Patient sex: F
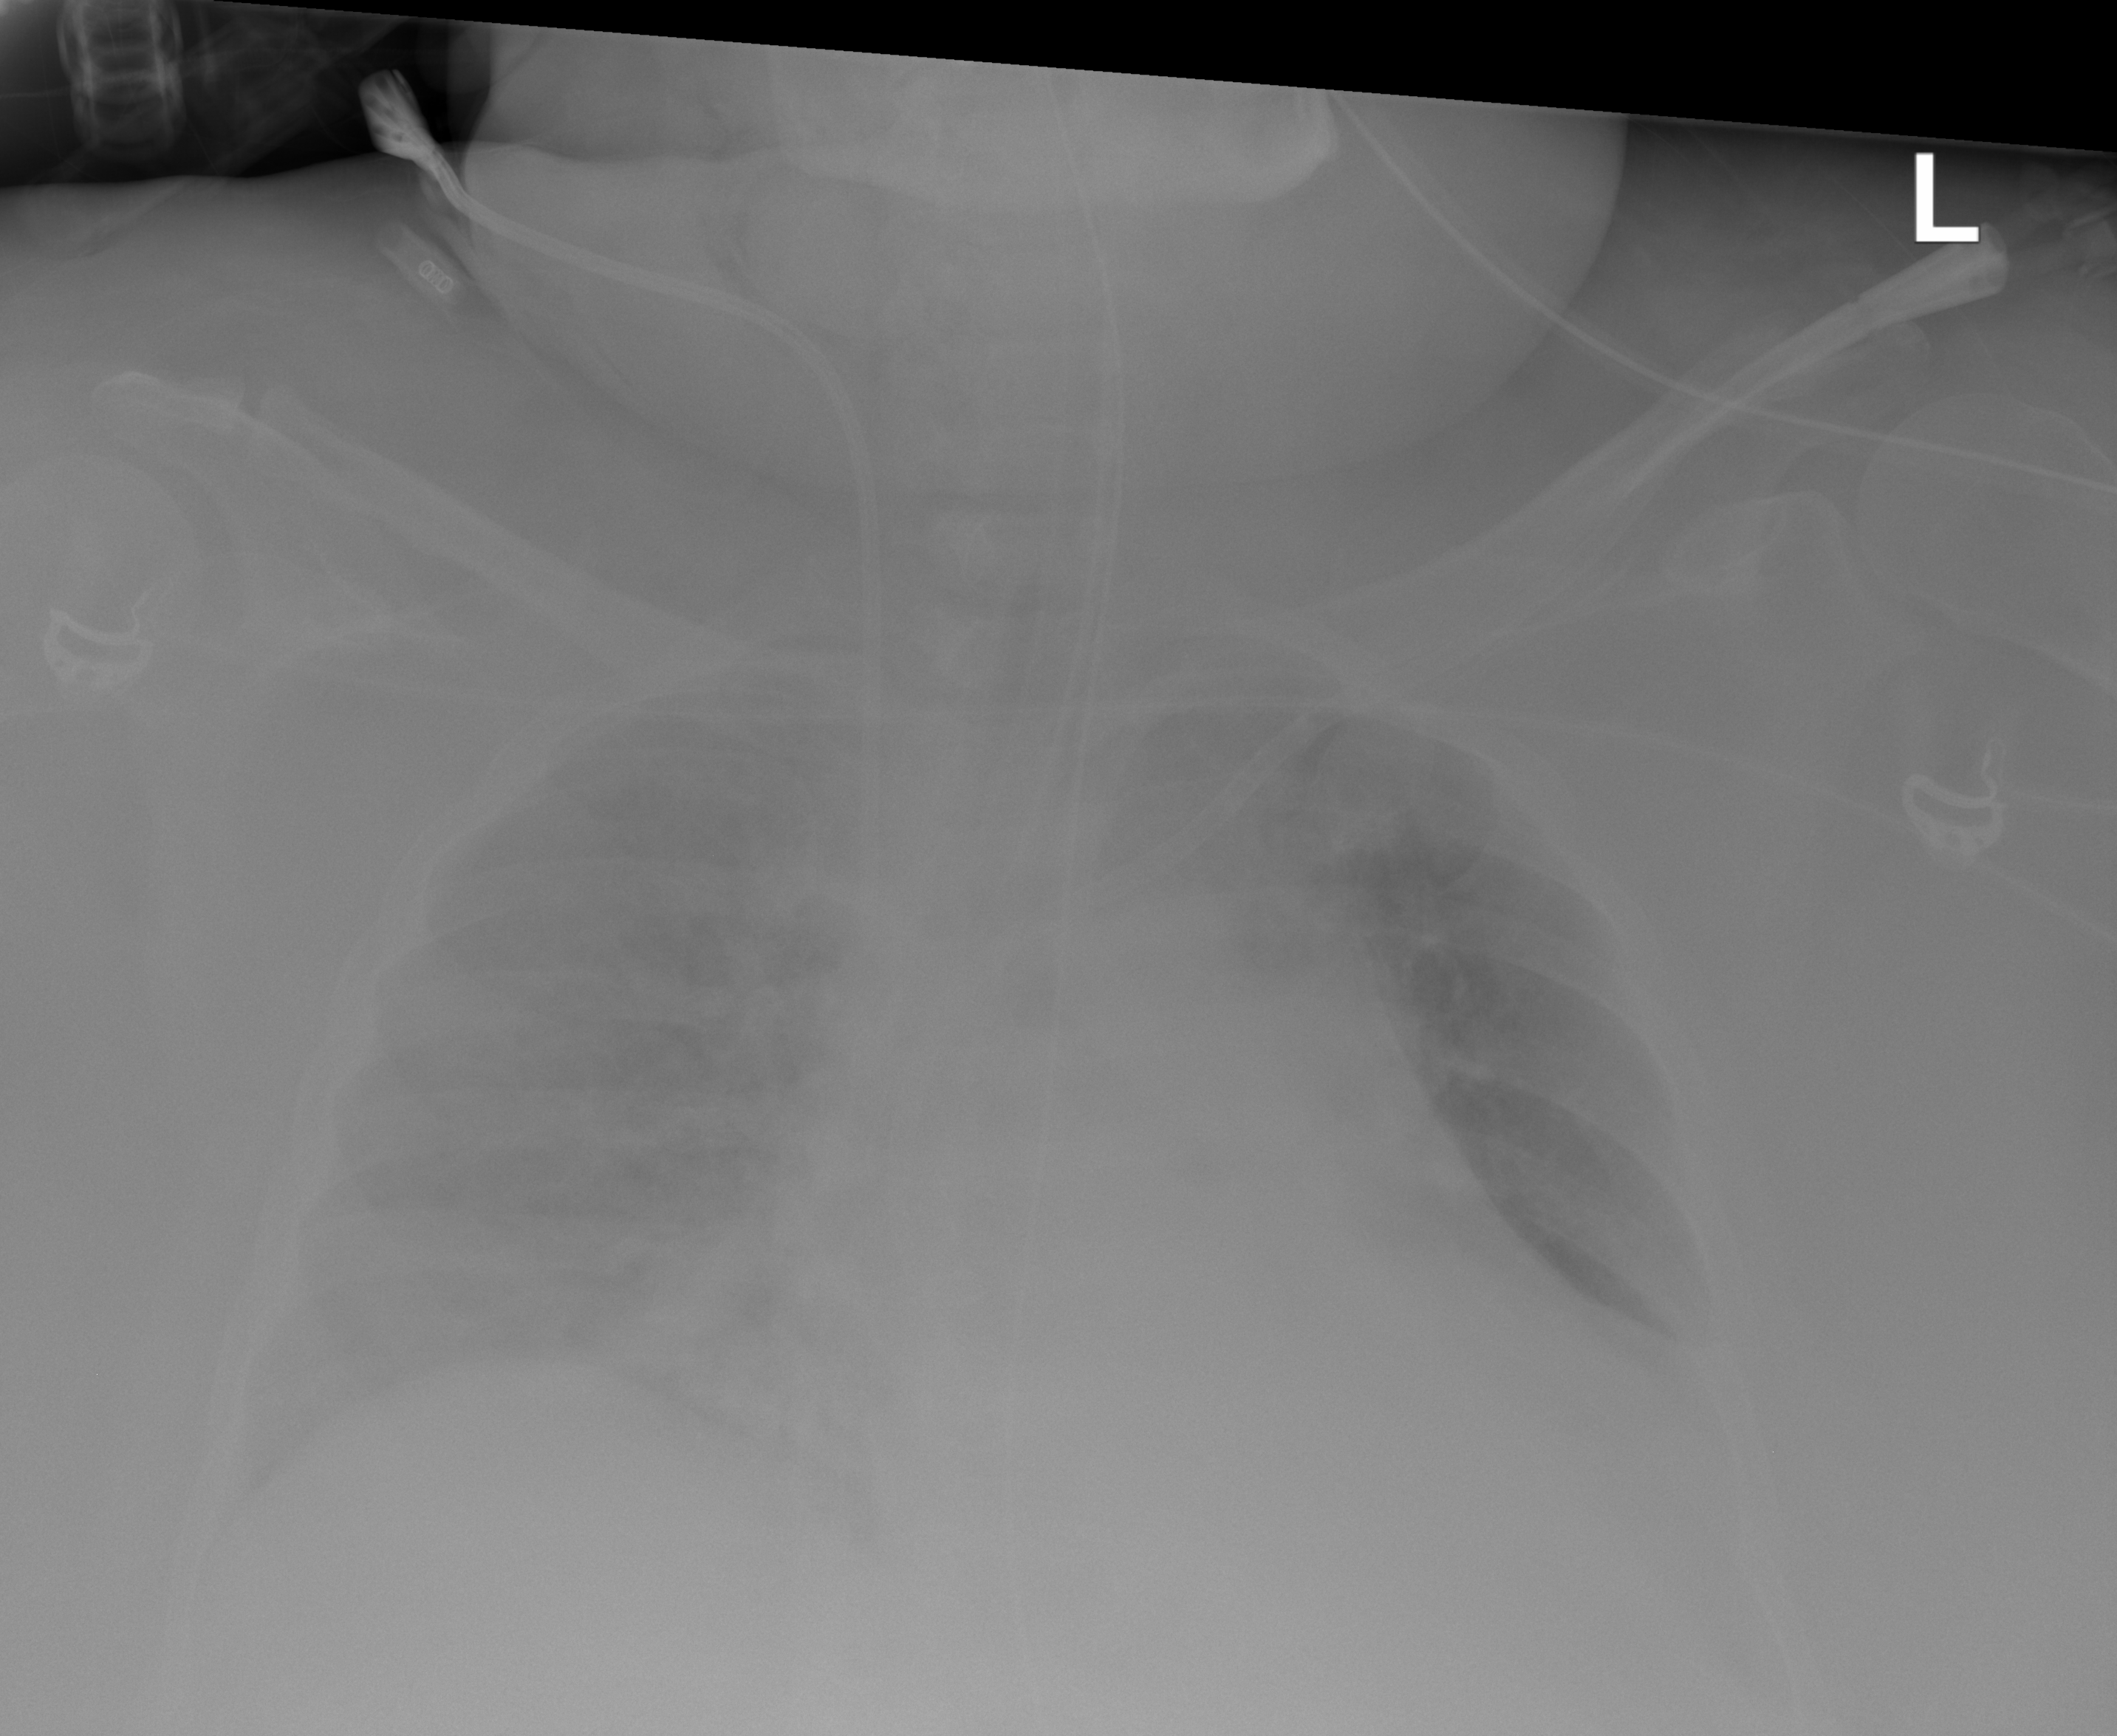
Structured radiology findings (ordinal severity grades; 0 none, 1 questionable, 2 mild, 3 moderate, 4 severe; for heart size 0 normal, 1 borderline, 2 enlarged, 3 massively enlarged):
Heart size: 2
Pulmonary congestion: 2
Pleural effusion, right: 2
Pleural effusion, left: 0
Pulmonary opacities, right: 3
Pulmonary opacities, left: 0
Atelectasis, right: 2
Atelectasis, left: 0